Question: What logo is shown?
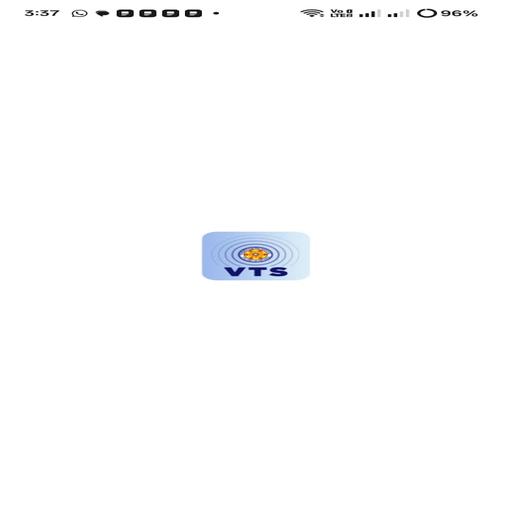
Answer: VTS logo